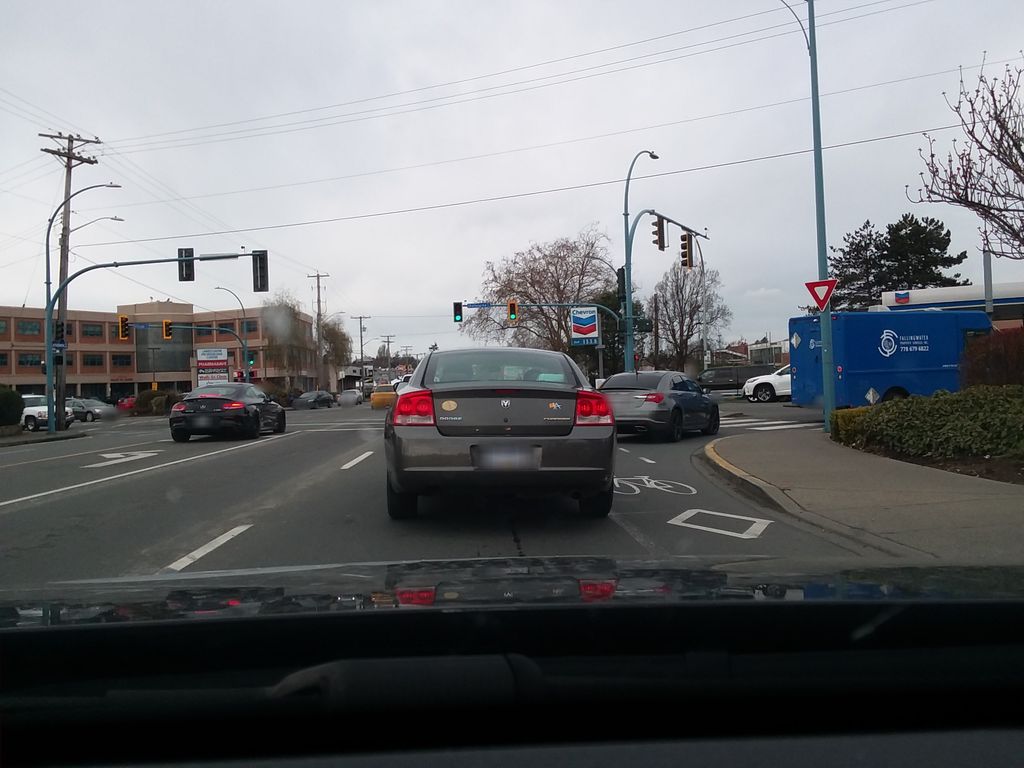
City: victoria